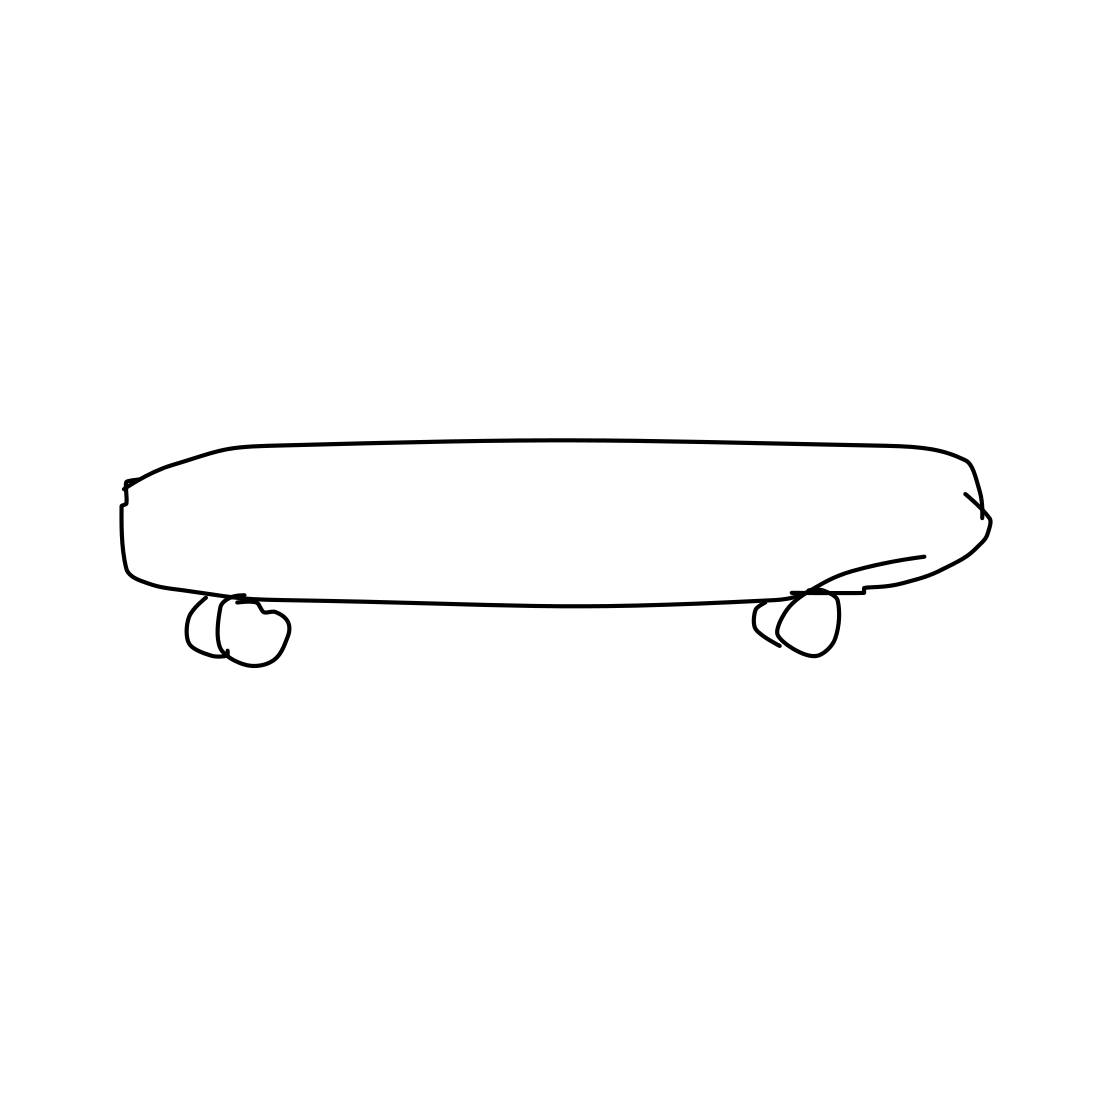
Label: skateboard